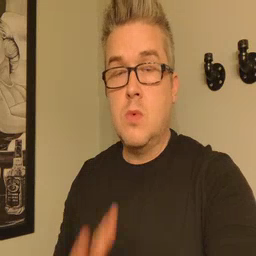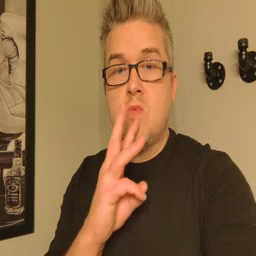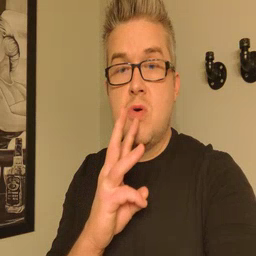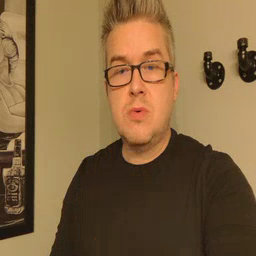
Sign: water